Interaction volume radius: 10 \u00c5
Interaction volume height: 15 \u00c5
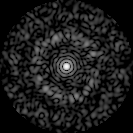
Disorder parameter: 0.8382